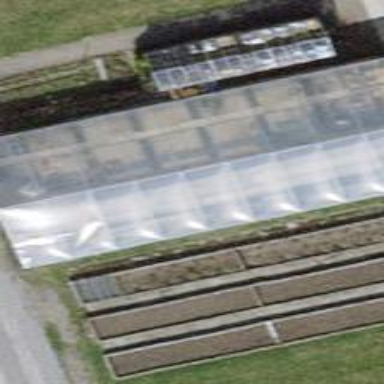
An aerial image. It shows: Greenhouse.